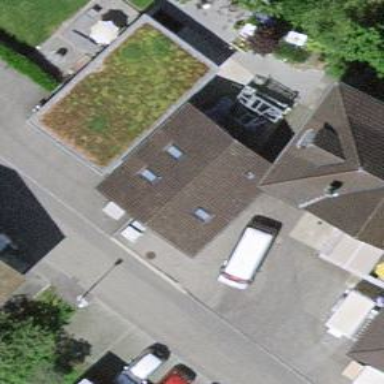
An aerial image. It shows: Garage building.